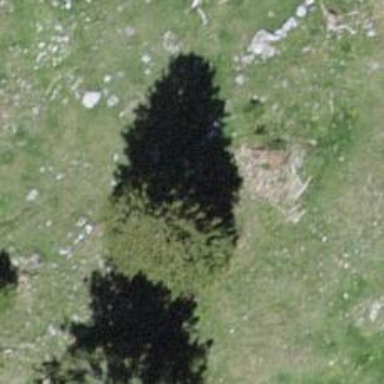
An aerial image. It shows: Needle-leaved tree in natural setting.